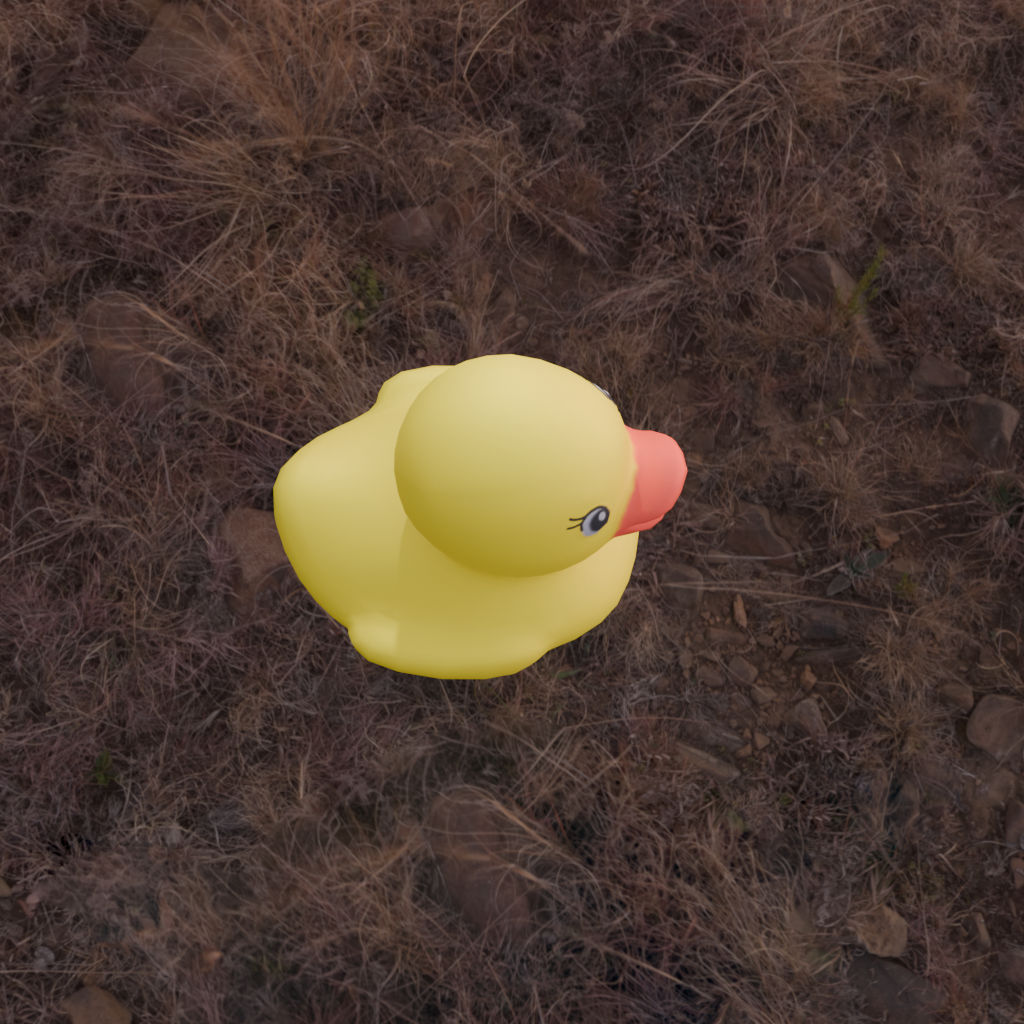
an image of a yellow rubber duck seen from <right_top> in a rural landscape at sunset with a colorful sky.